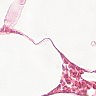
Metastatic tissue present: no